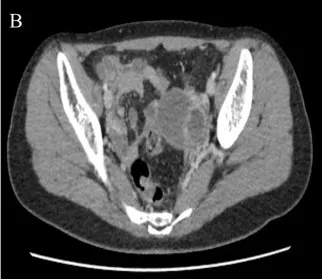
Preoperative CT, Heterotopic left kidney with congenital renal dysplasia and hydronephrosis; poorly visualized the left adnexa. (B) Contrast-enhanced CT scan.
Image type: radiology (ct)